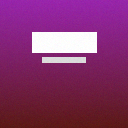
Screen state: on